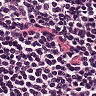
Metastatic tissue present: no